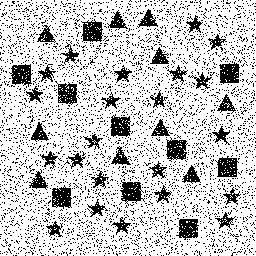
Squares: 10
Triangles: 10
Stars: 22
Total shapes: 42